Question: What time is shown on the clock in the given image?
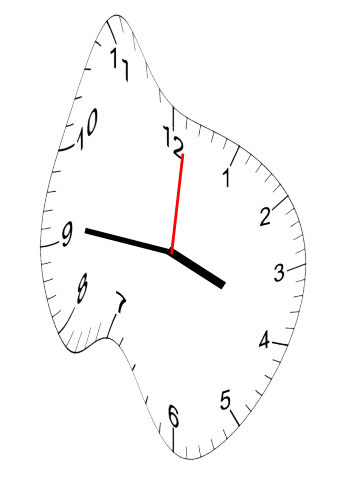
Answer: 03:46:01